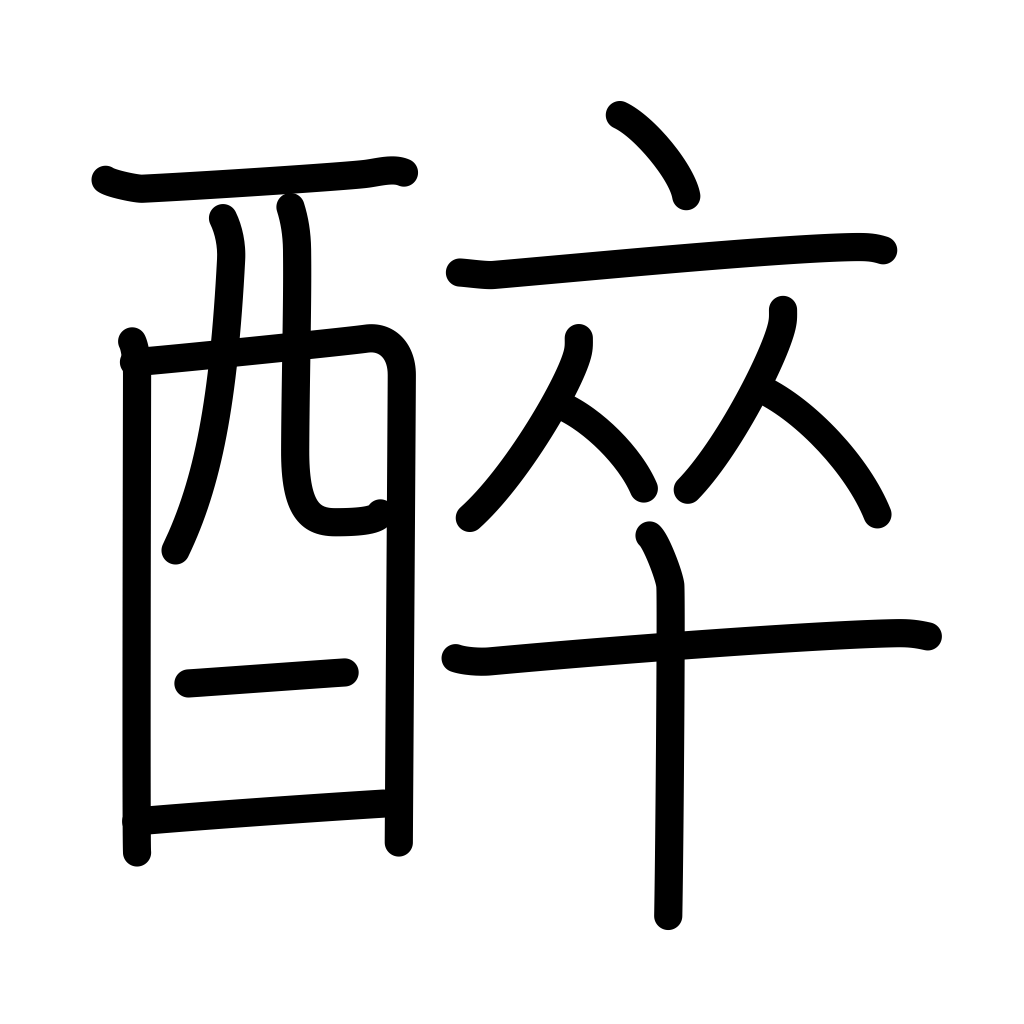
Meaning: get drunk, feel sick, poisoned, elated, spellbound